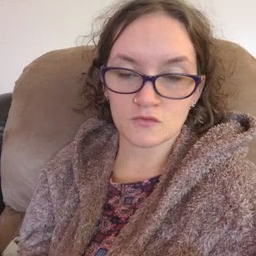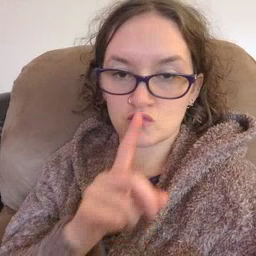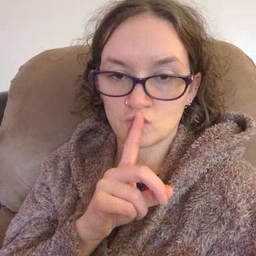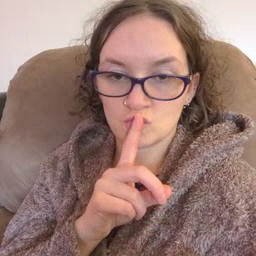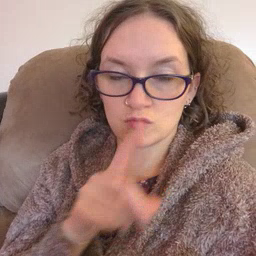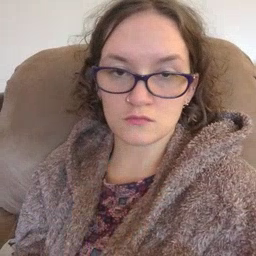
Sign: shhh